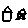
Label: house